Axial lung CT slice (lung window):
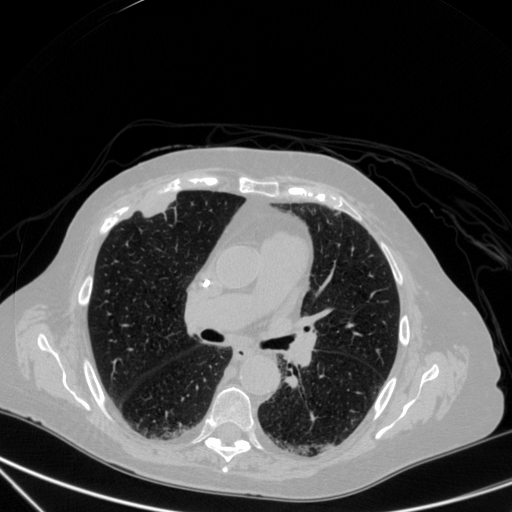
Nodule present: yes
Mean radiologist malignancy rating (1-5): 4